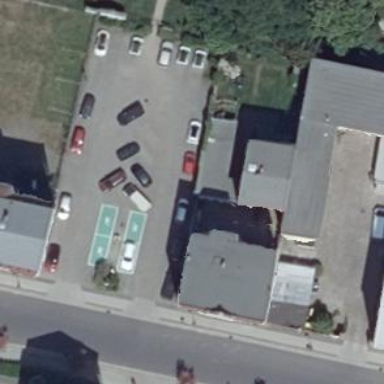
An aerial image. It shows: Parking area with sett surface.